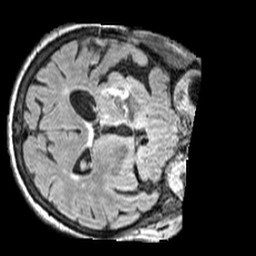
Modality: FLAIR
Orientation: axial
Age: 75
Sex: female
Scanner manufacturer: siemens
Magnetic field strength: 3 T
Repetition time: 5 s
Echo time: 0.387 s